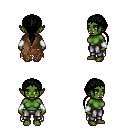
a pixel art fantasy rpg character, female body template, orc, green skin, brown tattered cape, metal pants, black ponytail hairstyle, white cloth bracers, four views (front, back, left, right), 2x2 character sprite sheet, small pixel art, hard edges, no anti-aliasing